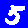
Digit: 5